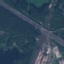
Label: Highway